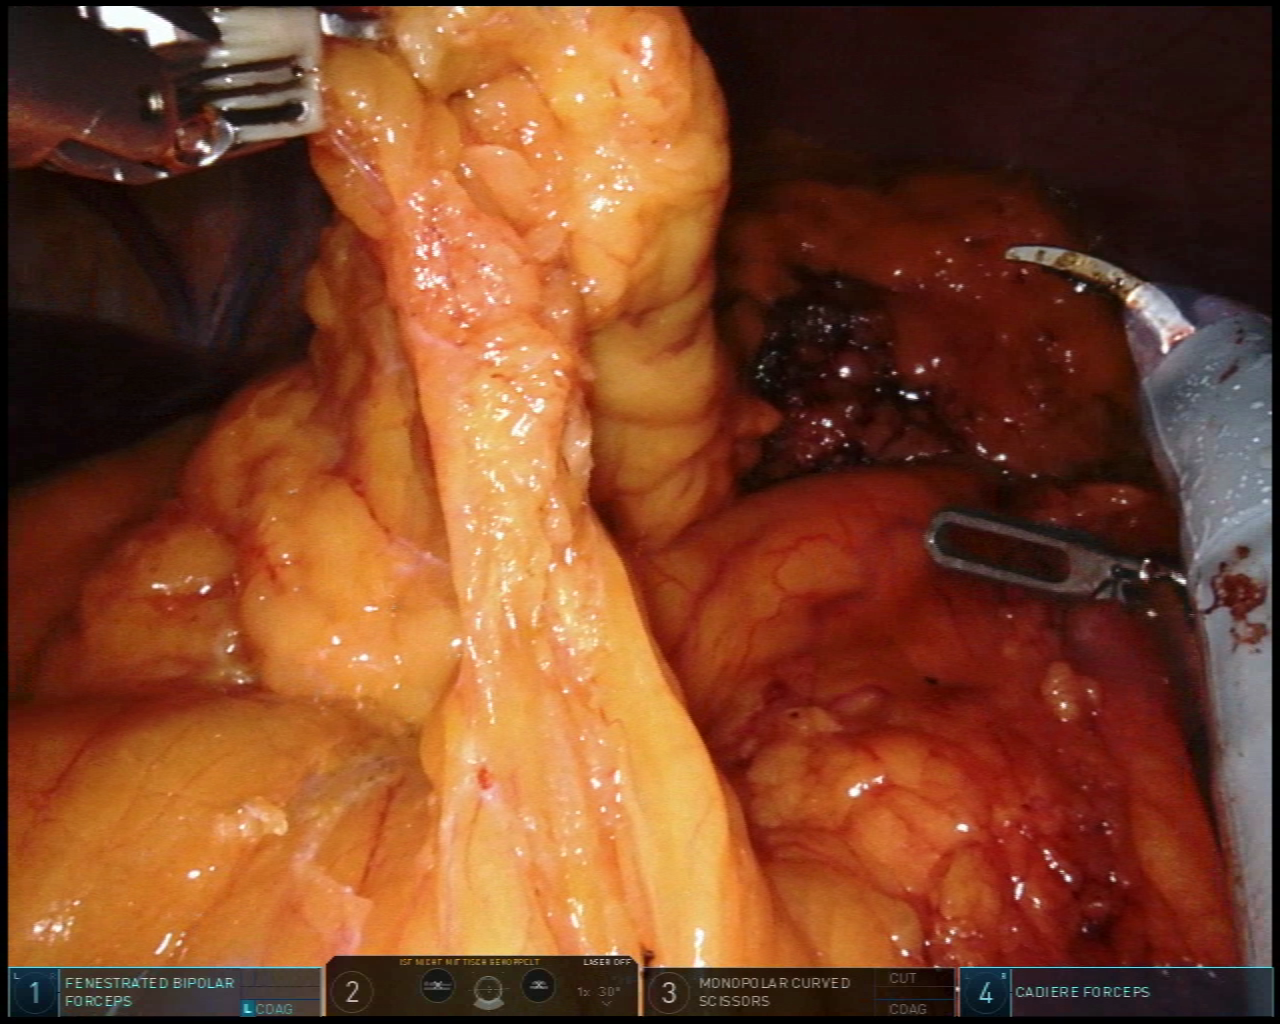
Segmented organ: liver
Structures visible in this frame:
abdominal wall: yes
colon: no
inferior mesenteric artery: no
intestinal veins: no
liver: yes
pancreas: no
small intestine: no
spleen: no
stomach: no
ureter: no
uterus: no
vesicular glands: no